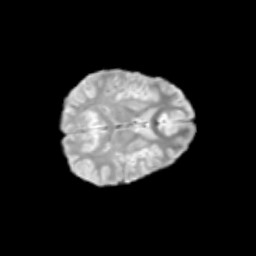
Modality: T2w
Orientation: axial
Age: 12
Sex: female
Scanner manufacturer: siemens
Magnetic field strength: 3 T
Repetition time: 3.8 s
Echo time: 0.07 s